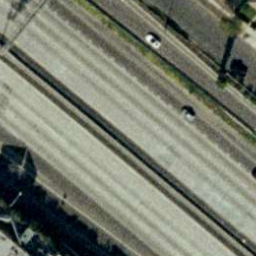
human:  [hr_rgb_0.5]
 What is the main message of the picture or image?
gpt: freeway